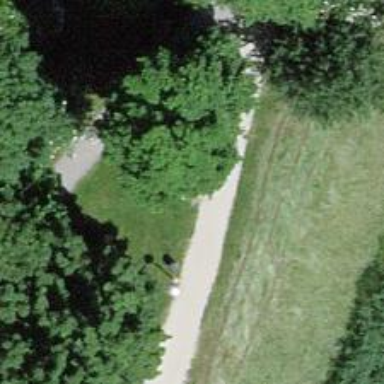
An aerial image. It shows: Brown bench in the vicinity.